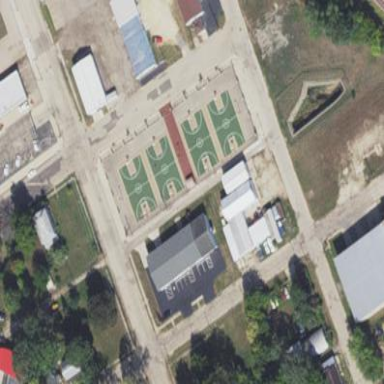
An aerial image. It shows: Basketball court on leisure land pitch.